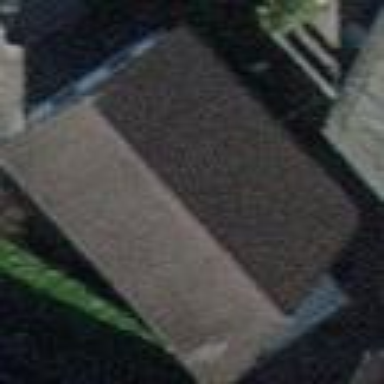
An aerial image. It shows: Building with gabled grey roof.